Question: What is the main news category displayed?
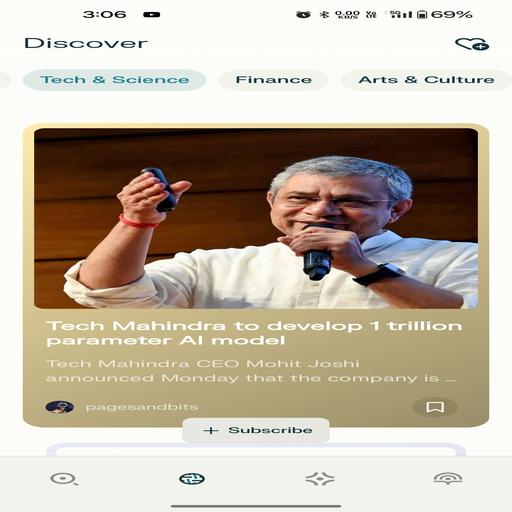
Answer: Tech & Science